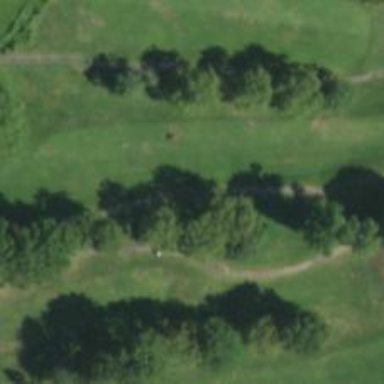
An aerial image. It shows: Path for both roads and golfers.